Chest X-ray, PA view. Patient: 66 years old, sex M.
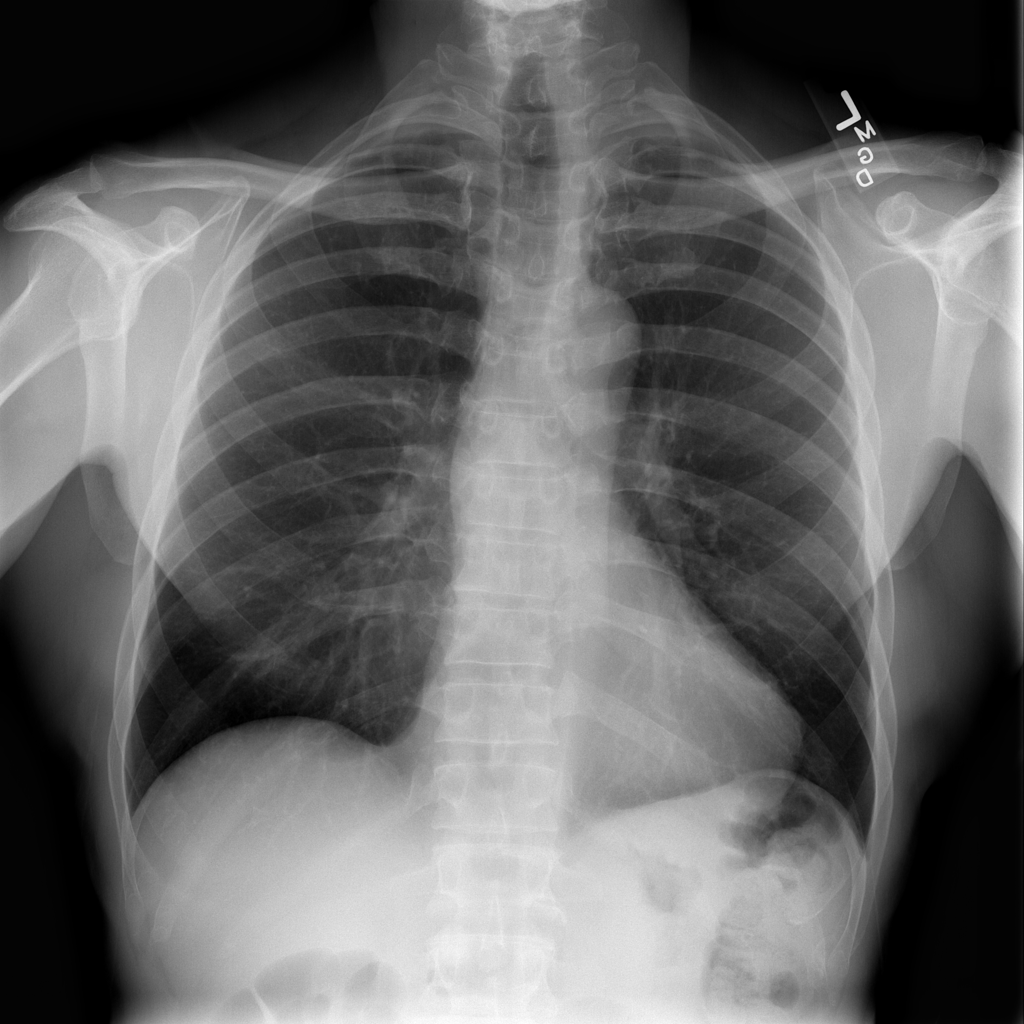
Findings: No Finding